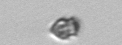
Label: Heterocapsa_rotundata